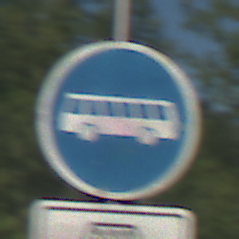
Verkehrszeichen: Busssonderstreifen
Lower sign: MehrfachbesetzePersonenkraftwagenFrei
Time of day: MorningAfternoon
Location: Outdoor (Nature)
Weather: Clear
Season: NotSpecified
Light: Natural